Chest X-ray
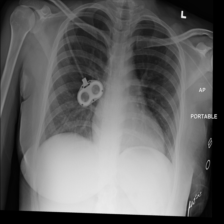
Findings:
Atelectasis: negative
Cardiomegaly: negative
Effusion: negative
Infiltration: negative
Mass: negative
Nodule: negative
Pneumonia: negative
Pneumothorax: negative
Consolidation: negative
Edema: negative
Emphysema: negative
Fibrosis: negative
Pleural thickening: negative
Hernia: negative